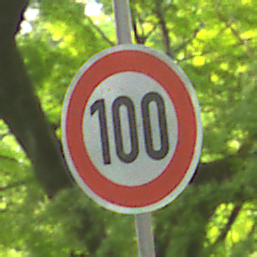
Verkehrszeichen: Geschwindigkeit100
Umgebung: Outdoor, RoadRail
Tageszeit: MorningAfternoon
Wetter: Clear
Licht: Natural
Jahreszeit: NotSpecified
Kontrast: LowContrast